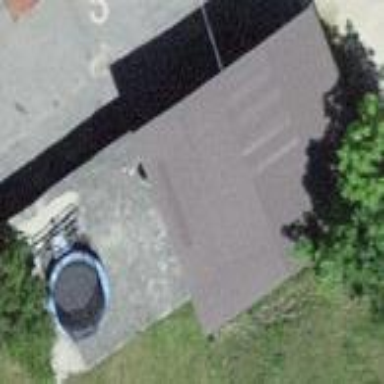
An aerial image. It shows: Garage.